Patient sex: F
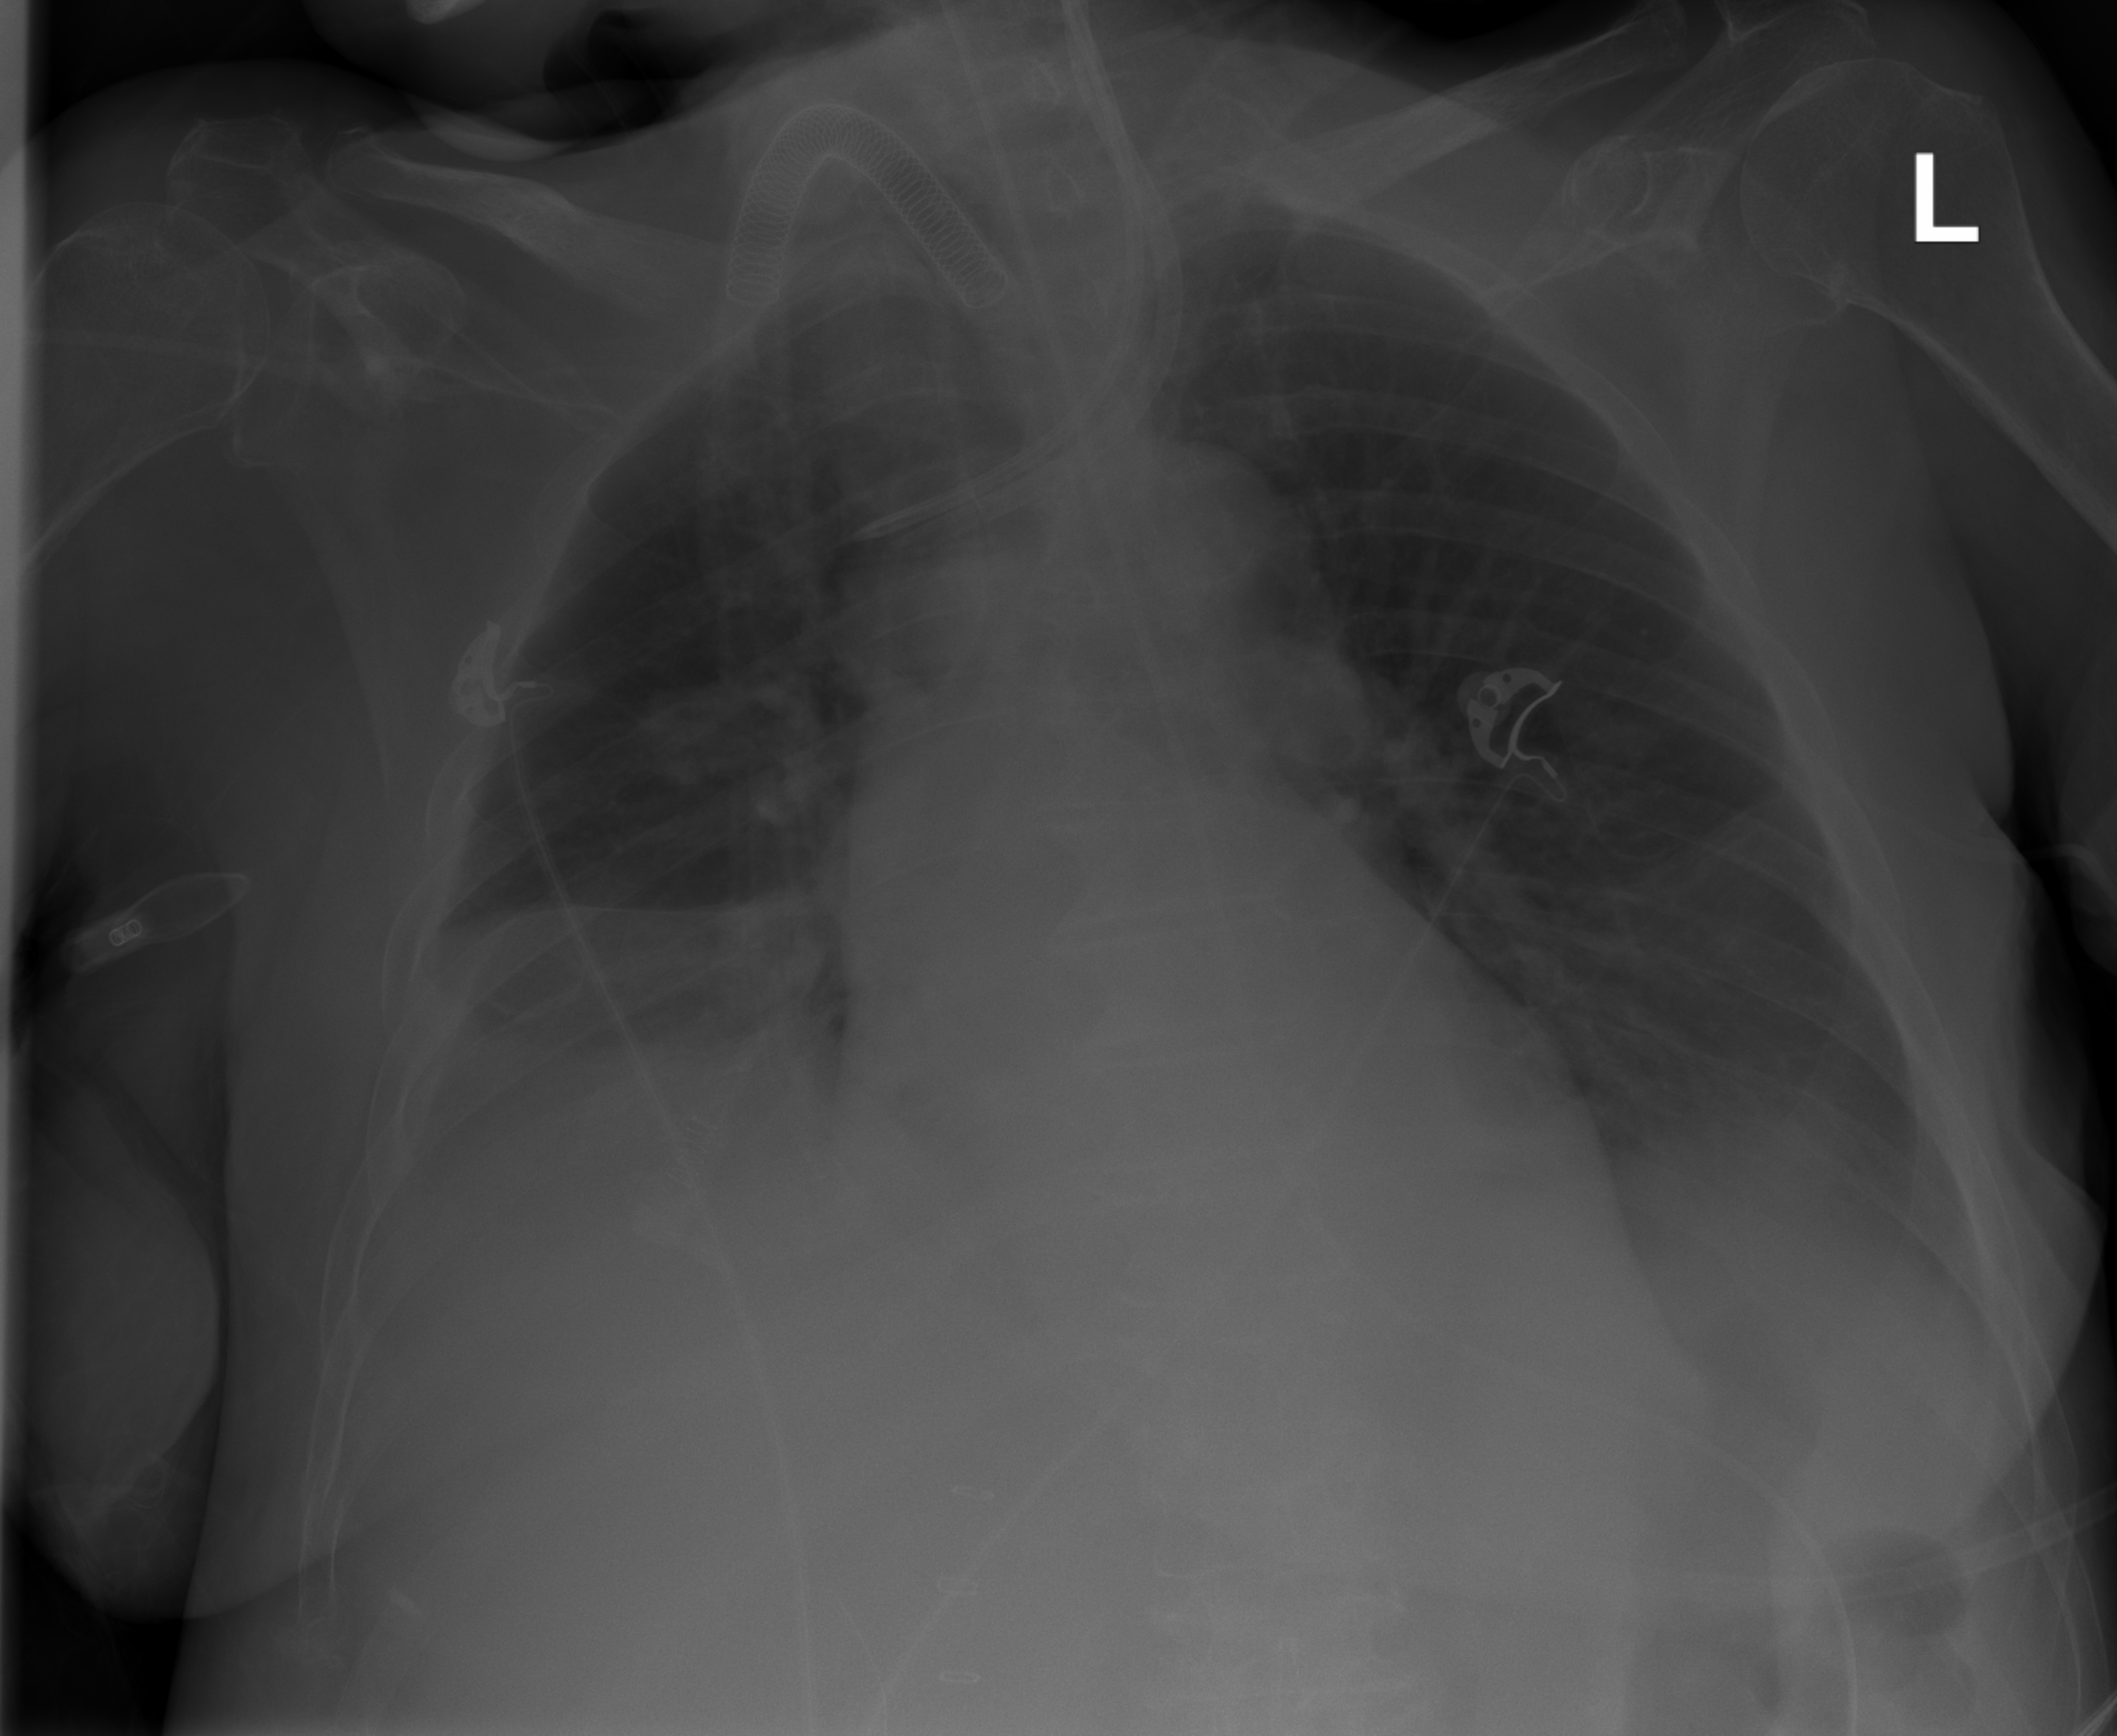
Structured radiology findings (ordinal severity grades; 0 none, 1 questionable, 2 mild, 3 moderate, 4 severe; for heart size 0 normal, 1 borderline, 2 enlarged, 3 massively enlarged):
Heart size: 0
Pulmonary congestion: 0
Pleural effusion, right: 2
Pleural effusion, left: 2
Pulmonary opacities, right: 0
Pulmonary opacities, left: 0
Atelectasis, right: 2
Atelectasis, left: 2